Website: lowes
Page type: receipt
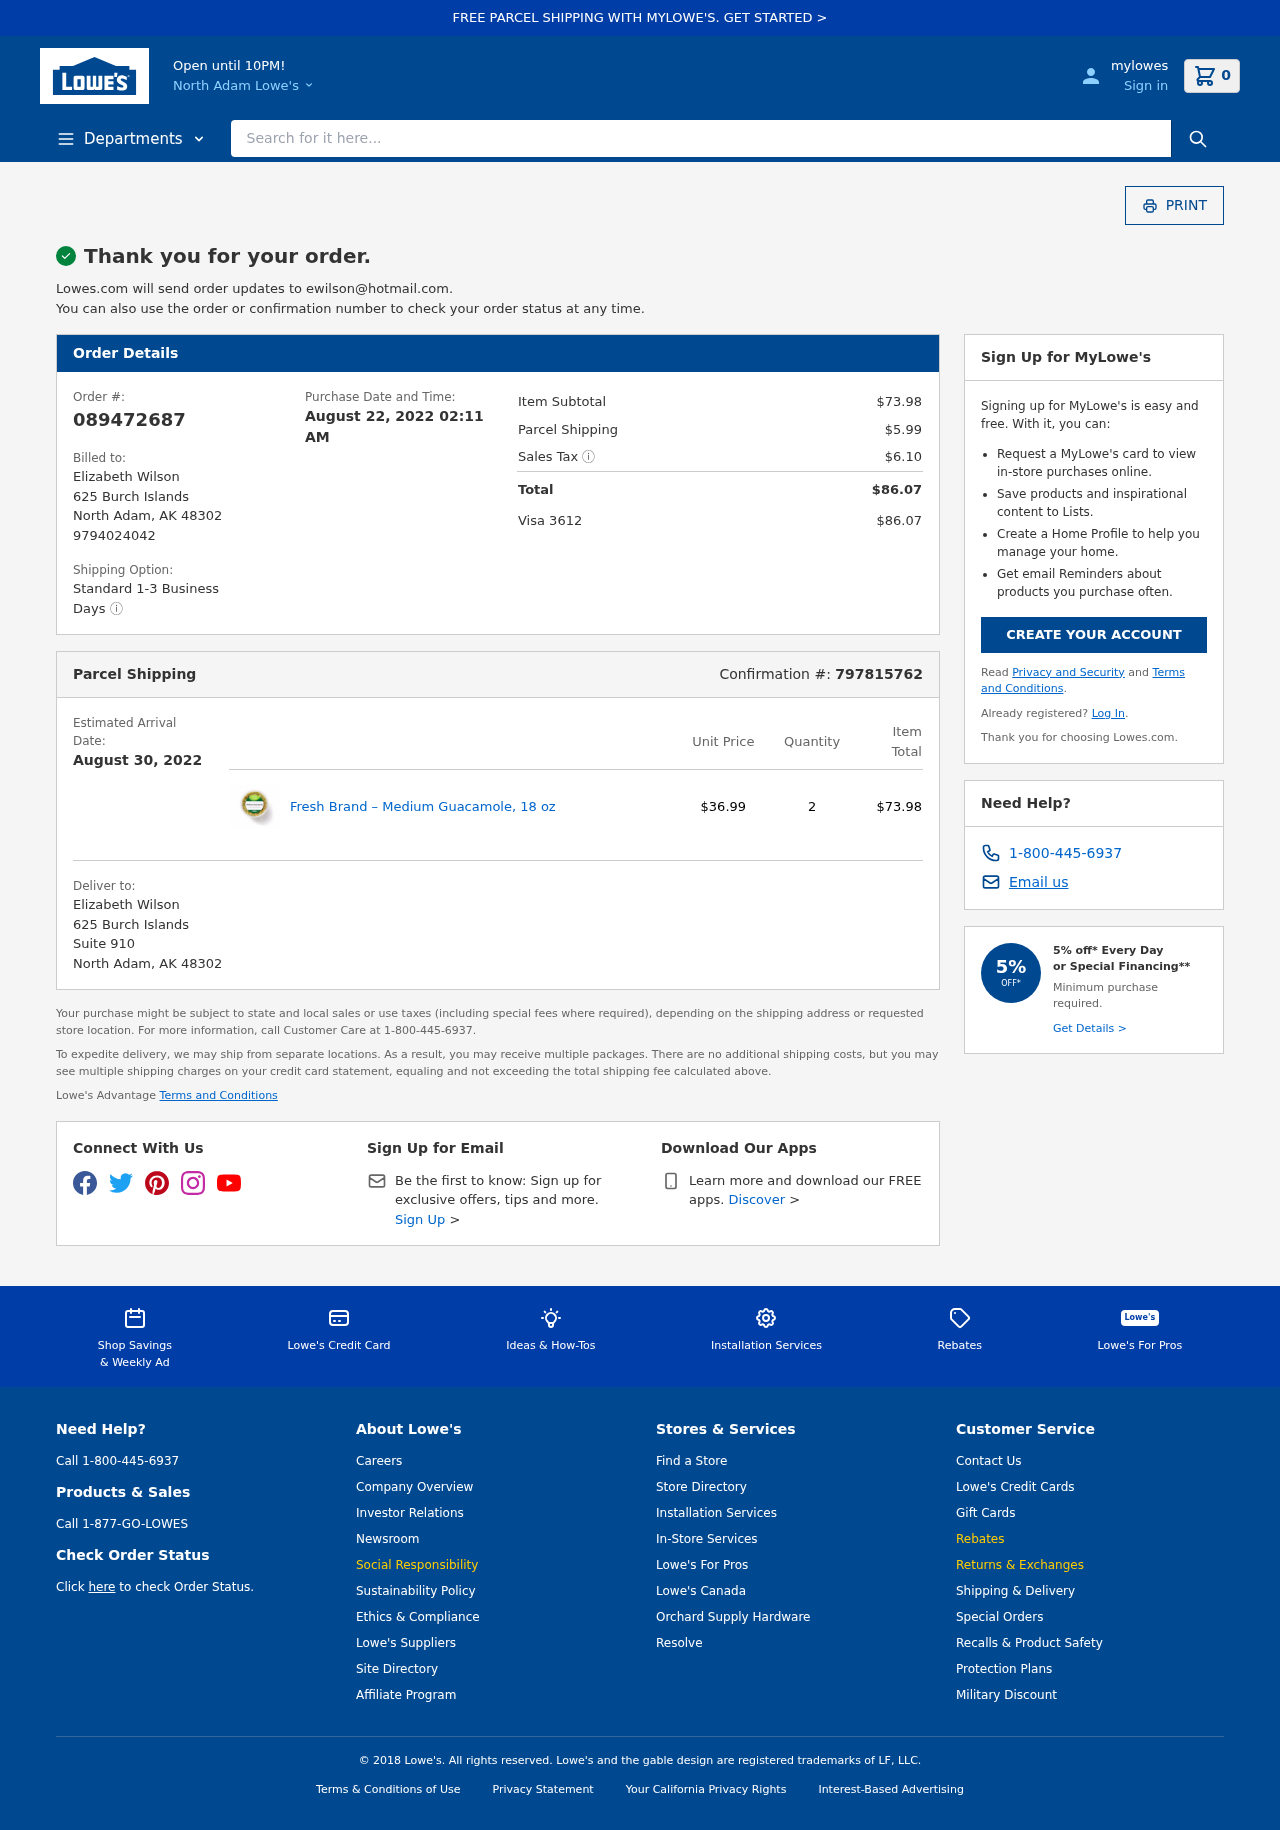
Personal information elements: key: PII_CARD_LAST4
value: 3612
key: PII_CARD_TYPE
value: Visa
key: PII_CITY
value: North Adam
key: PII_EMAIL
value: ewilson@hotmail.com
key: PII_FULLNAME
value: Elizabeth Wilson
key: PII_FULLNAME2
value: Elizabeth Wilson
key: PII_PHONE
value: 9794024042
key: PII_POSTCODE
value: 48302
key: PII_STATE_ABBR
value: AK
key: PII_STREET
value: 625 Burch Islands
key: PII_STREET2
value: Suite 910
Product elements: key: PRODUCT1_NAME
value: Fresh Brand – Medium Guacamole, 18 oz
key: PRODUCT1_PRICE
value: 36.99
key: PRODUCT1_QUANTITY
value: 2
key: PRODUCT1_ITEM_TOTAL
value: $73.98
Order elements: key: ORDER_NUM_ITEMS
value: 0
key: ORDER_ID
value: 089472687
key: ORDER_DATE
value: August 22, 2022 02:11 AM
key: ORDER_SUBTOTAL
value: $73.98
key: ORDER_SHIPPING_COST
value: $5.99
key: ORDER_TAX
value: $6.10
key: ORDER_TOTAL
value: $86.07
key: ORDER_TOTAL2
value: $86.07
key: ORDER_CONFIRMATION
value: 797815762
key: ORDER_DELIVERY_DATE
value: August 30, 2022
Search elements: key: HEADER_SEARCH
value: Search for it here...